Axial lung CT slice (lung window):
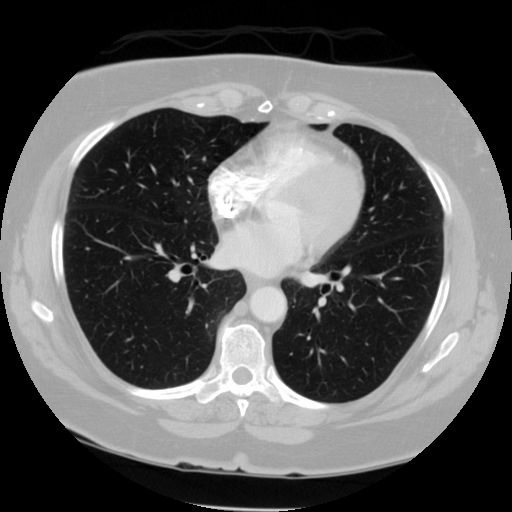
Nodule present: no